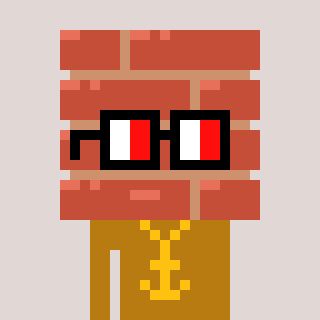
a pixel art character with square glasses with black frames and red eyes, a wall-shaped head and a gold-colored body on a warm background